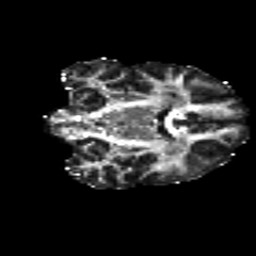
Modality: FA
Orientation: coronal
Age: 24
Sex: female
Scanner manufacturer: siemens
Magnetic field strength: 3 T
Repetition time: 8.8 s
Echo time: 0.085 s